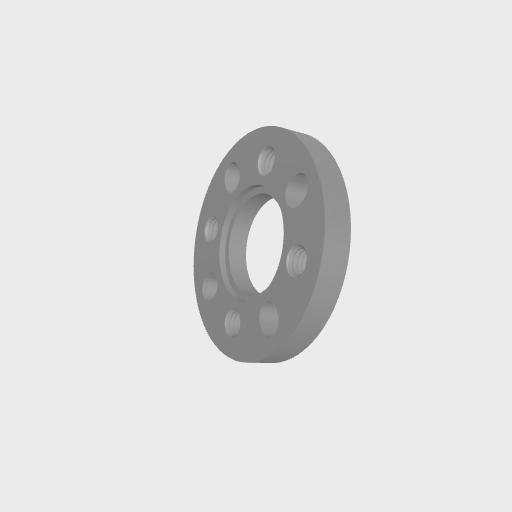
Part: CounterborePatternSpacer14